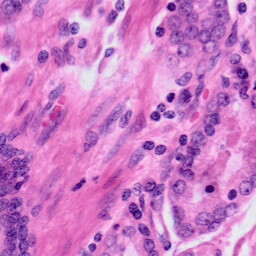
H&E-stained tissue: Prostate